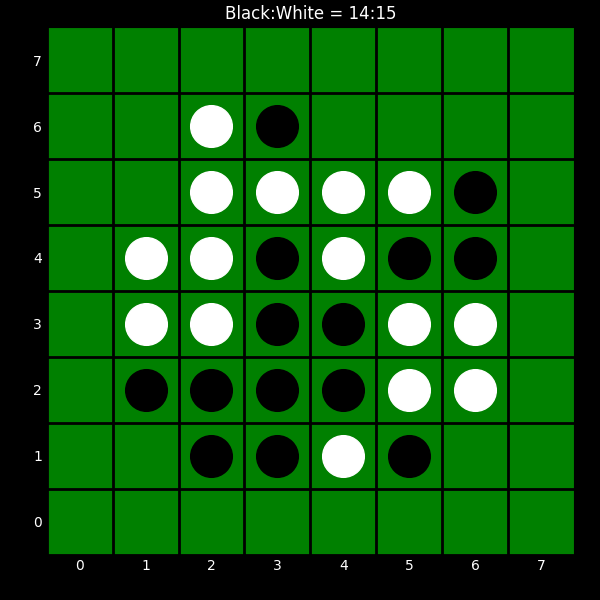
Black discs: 14
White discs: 15